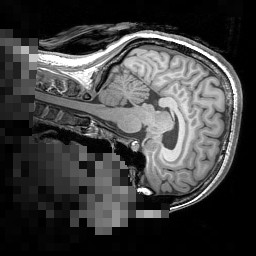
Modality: T1w
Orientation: sagittal
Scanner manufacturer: siemens
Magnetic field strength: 3 T
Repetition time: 1.5 s
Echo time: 0.00291 s